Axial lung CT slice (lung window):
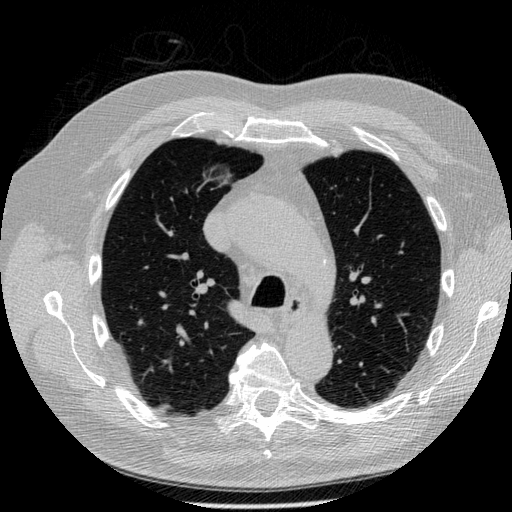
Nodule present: no